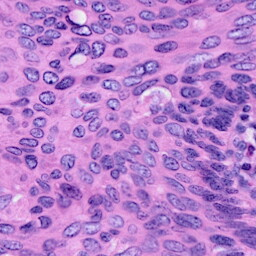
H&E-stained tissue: Cervix